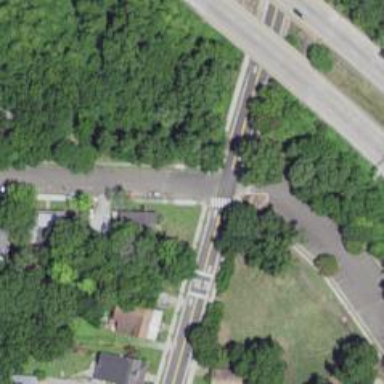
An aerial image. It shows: Unmarked crossing on asphalt footway.